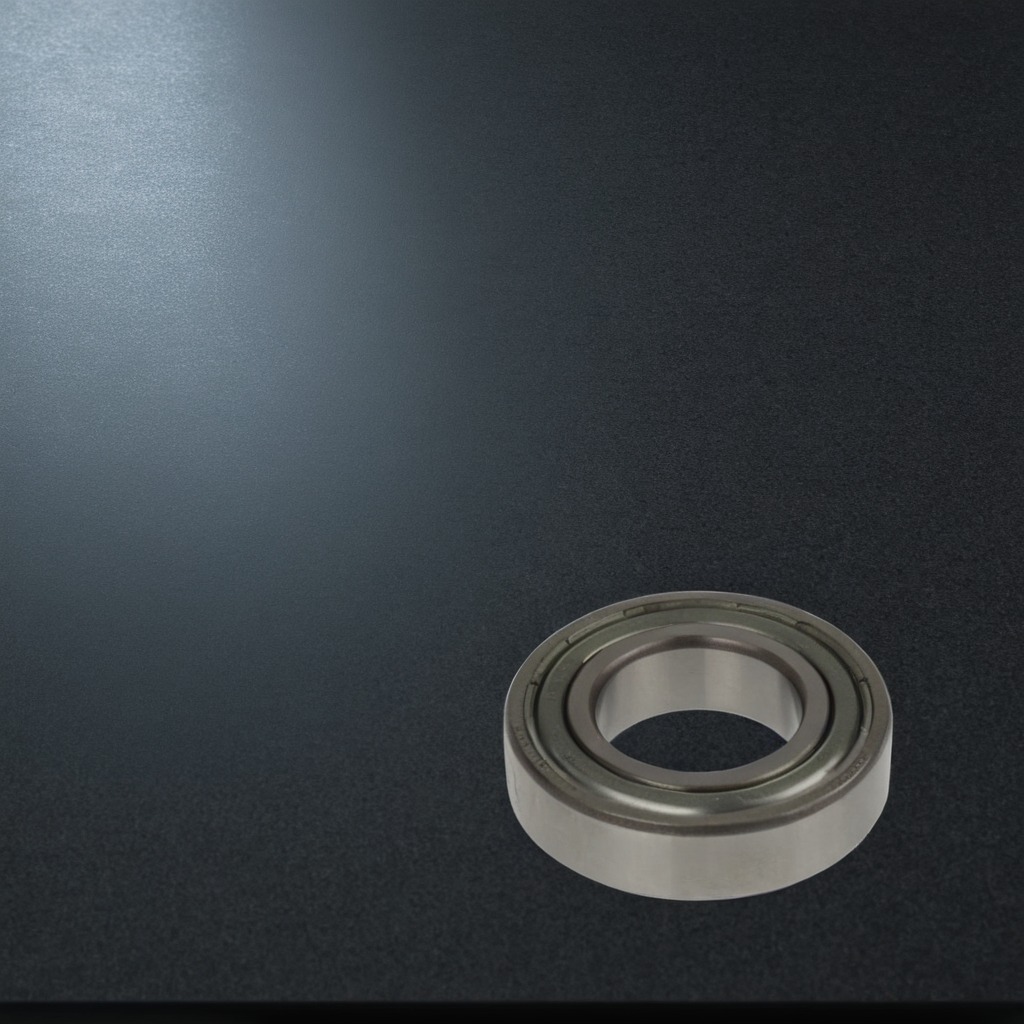
A ball bearing is lying on a clean granite table inside a workshop at night.